Field crop: maize
Growth stage: 1
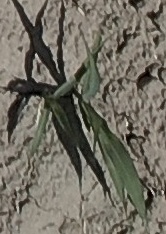
Species: sorghum